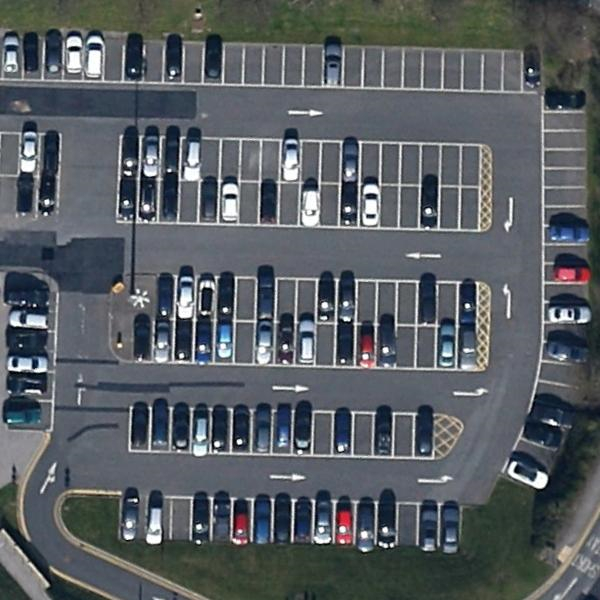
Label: Parking